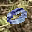
Label: 0